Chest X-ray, PA view. Patient: 70 years old, sex F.
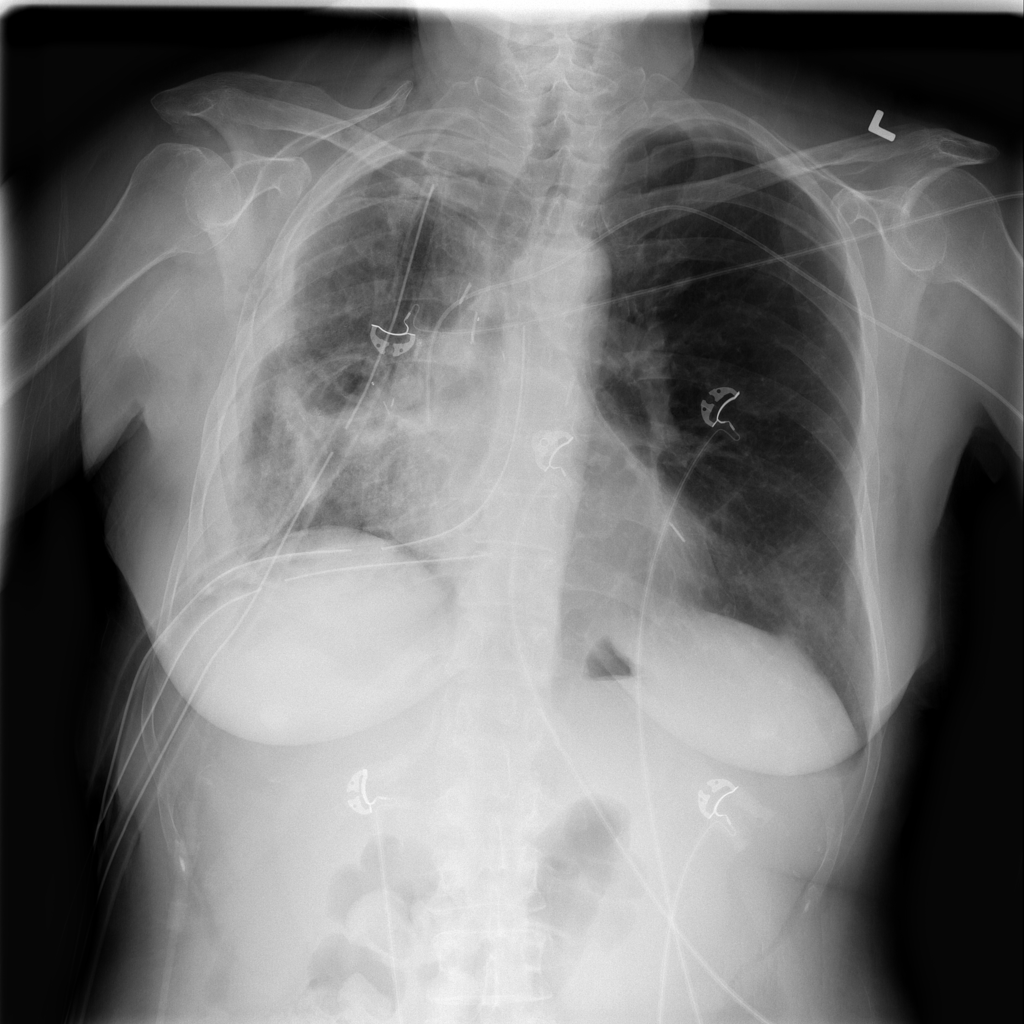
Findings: Pleural_Thickening, Pneumothorax